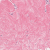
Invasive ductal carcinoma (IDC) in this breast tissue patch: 0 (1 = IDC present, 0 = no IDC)